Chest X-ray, AP view. Patient: 45 years old, sex M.
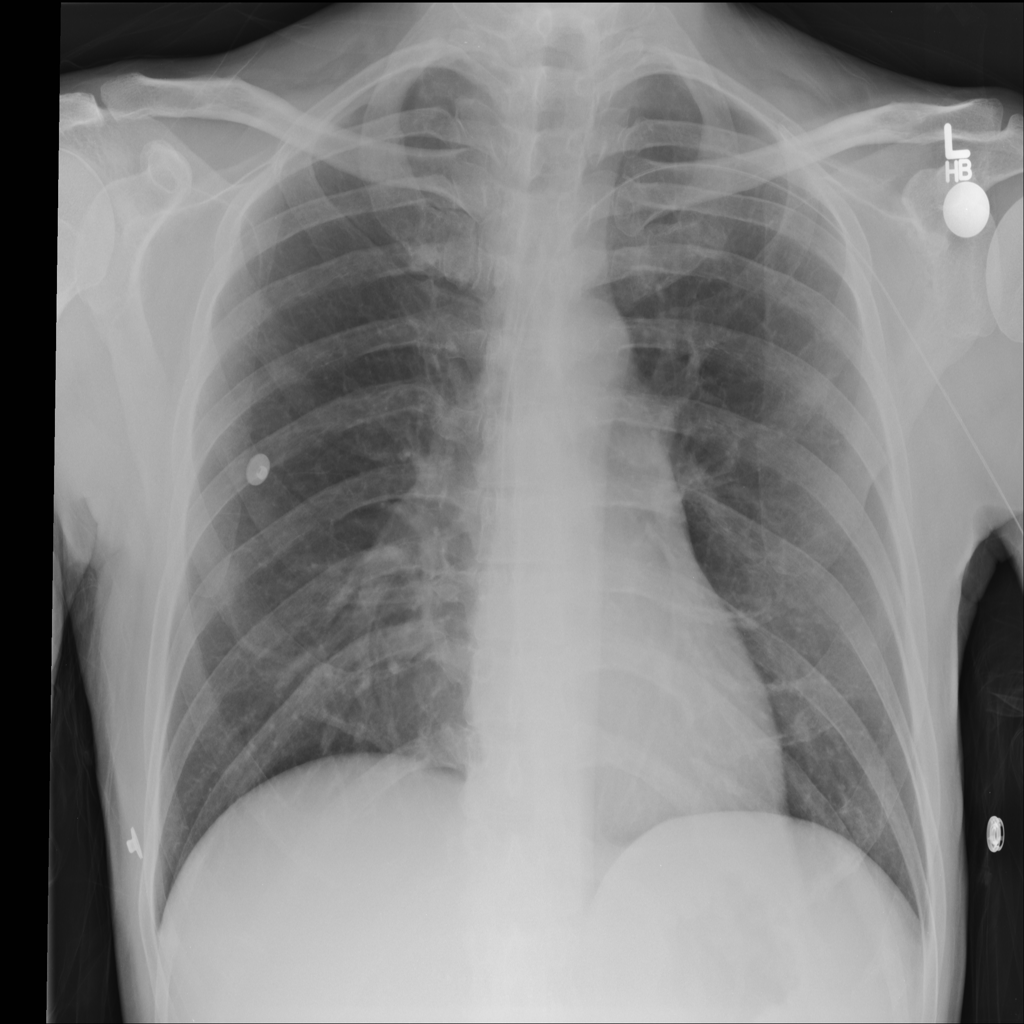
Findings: No Finding